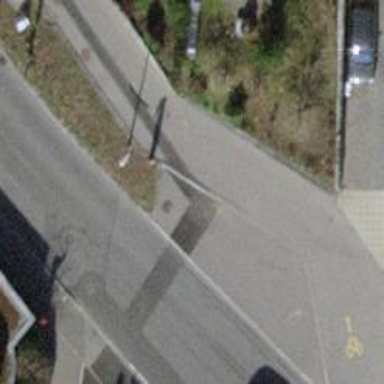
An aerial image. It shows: Bus stop with platform for public transport.